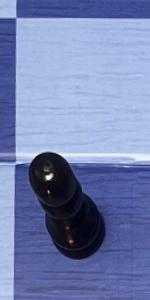
Label: Pawn_Black